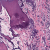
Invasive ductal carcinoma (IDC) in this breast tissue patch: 0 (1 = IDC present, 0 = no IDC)